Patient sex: M
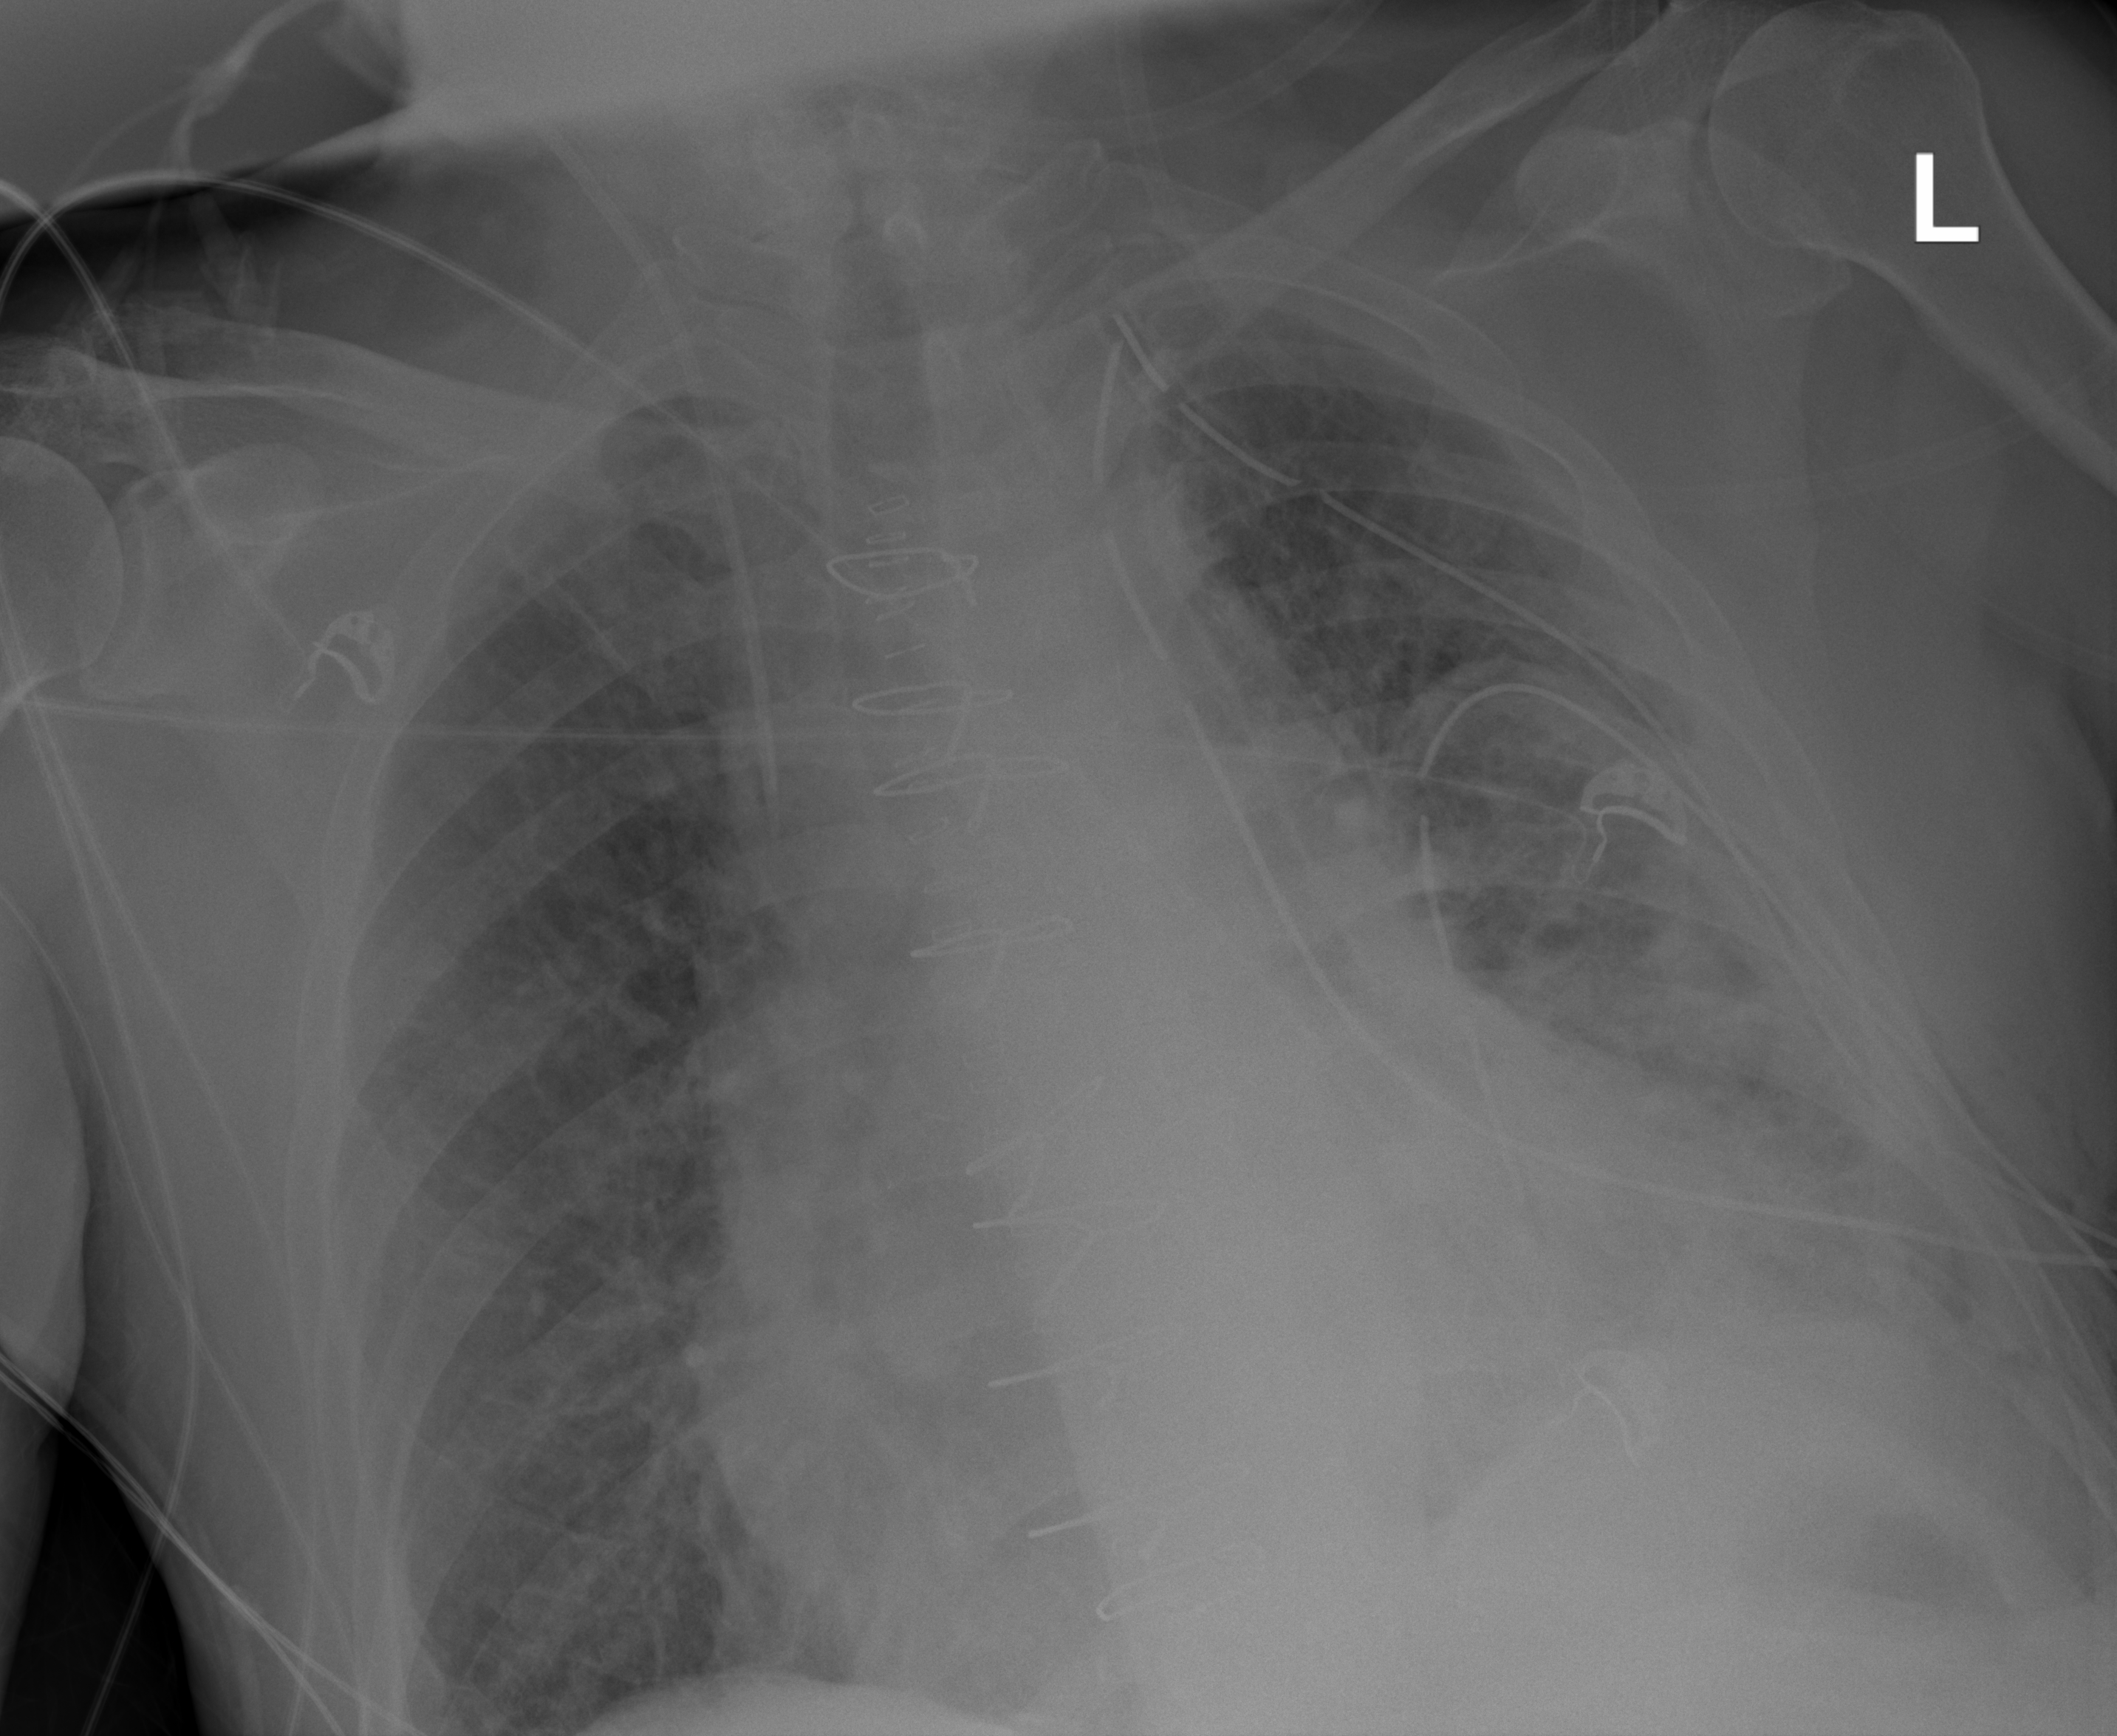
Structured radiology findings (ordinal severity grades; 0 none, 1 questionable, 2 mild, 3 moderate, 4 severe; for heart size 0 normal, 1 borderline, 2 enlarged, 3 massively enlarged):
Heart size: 2
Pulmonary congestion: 2
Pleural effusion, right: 0
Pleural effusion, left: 2
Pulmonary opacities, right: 0
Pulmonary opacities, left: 2
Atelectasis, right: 0
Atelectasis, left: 3